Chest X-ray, PA view. Patient: 46 years old, sex F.
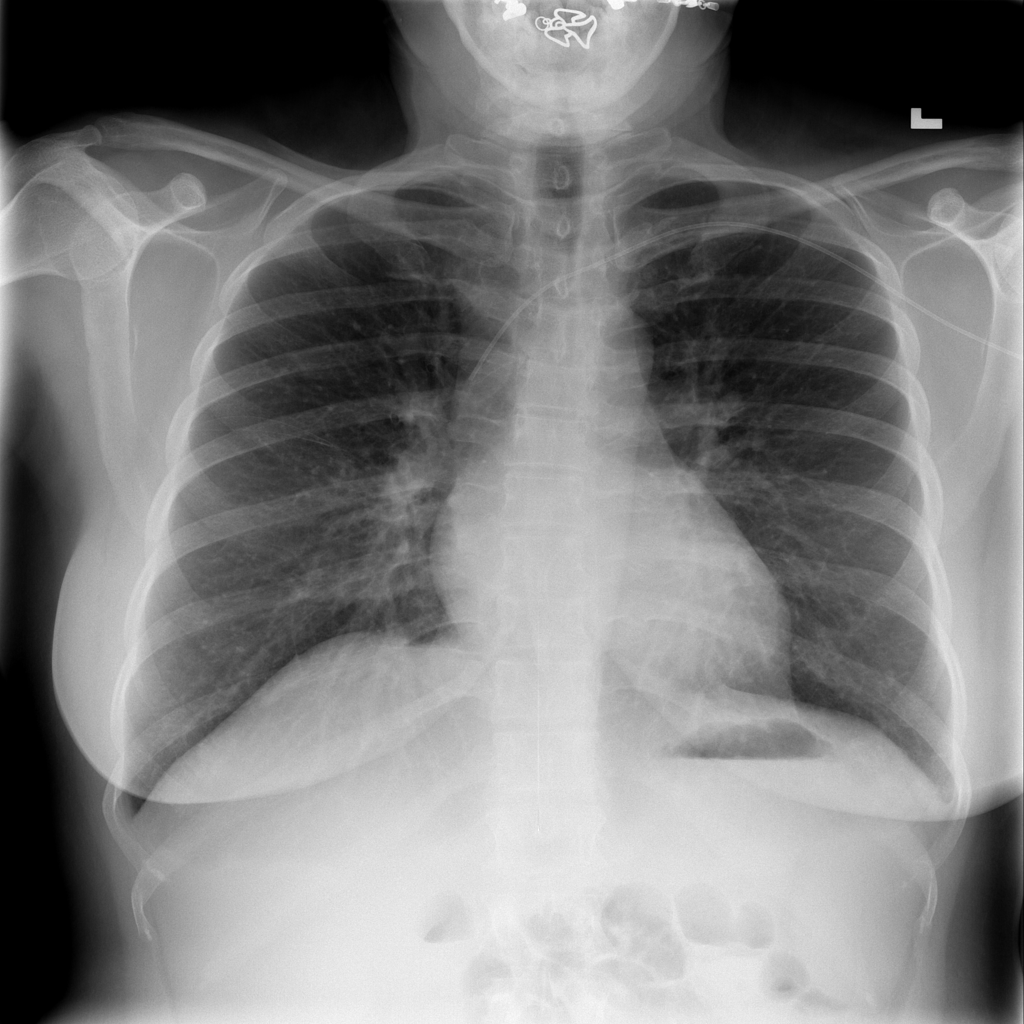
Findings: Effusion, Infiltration